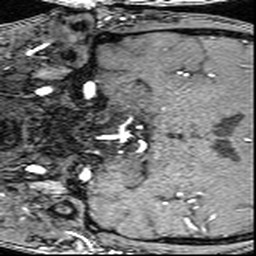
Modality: angio
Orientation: coronal
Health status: ill
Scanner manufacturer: siemens
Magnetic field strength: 3 T
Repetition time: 0.022 s
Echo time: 0.00395 s